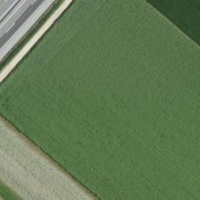
EUNIS habitat code: 57
Species observed at this site:
Milvus migrans